Question: I've built an automatic, self-filling water bowl for my dogs that's working perfectly with a water level controller and I'd like to now add some monitoring capabilities using an ESP8266. Like detecting if water is flowing, or an overflow has occurred.
Watching the level sensors and an overflow sensor are no problem, but I'm stuck at detecting the water flow.
I have a hall-effect flow sensor that sends a 1/0 pulse stream when water is flowing through it, and I can detect it fine using an interrupt on a GPIO pin. My issue is that I can't wrap my head around a way to reliably detect when the pulses stop.
My solution so far is to count the pulses and write the value to a counter and then set a test counter equal to it. My thought being that, as long as the water is flowing, the count will continue to change and once the water stops, the counts will stay equal. This all happens using a timer that starts when the GPIO interrupt is triggered.
It works mostly as intended, but when the timer fires, it checks the two counter values, and for a moment they're the same, so it indicates that the flow has stopped for one cycle and then picks up the flow again. This is the behavior that I'm trying to overcome.
My code looks like this:
'''
flow_sense_pin = 1
flow_counter = 0
test_counter = 0
flow = false
flow_timer = tmr.create()
flow_timer:register(4000, tmr.ALARM_AUTO, function() test_flow() end)
gpio.mode(flow_sense_pin,gpio.INT)
function flow_pin_cb(level)
gpio.trig(flow_sense_pin, level == gpio.HIGH and "down" or "up")
flow_counter = flow_counter + 1
test_counter = flow_counter
if flow == true then else print("Flow Detected") end
flow = true
flow_timer:start()
end
function test_flow()
if test_counter == flow_counter then flow = false end
if flow == false then flow_timer:stop() print("Flow Stopped") end
end
gpio.trig(flow_sense_pin, "down", flow_pin_cb)
'''
And the output at the terminal is such:

I'm sure I'm overlooking something obvious but I've beat my head against it for hours and I'm not getting anywhere.
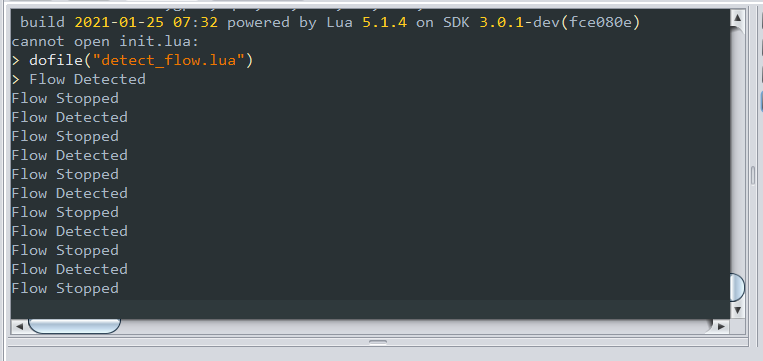
Answer: I'd take this simpler and probably more robust approach:
- create the 'flow_timer' object as you did- in the function triggered by the flow pulse ('flow_pin_cb'), call'flow_timer:alarm(timeout, tmr.ALARM_SINGLE, flow_stop)'where 'timeout' is a time just a little longer than the maximum time between pulses of a continuous flow and 'flow_stop' is a function which is then called when the flow stopped- use a flag, let's call it 'flowing'in 'flow_pin_cb', if 'flowing' is false, 'print("Flow Detected")' and set 'flowing' truein 'flow_stop', 'print("Flow Stopped")' and set 'flowing' false